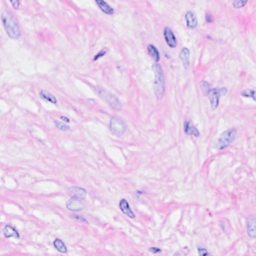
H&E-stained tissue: Breast